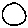
Label: circle